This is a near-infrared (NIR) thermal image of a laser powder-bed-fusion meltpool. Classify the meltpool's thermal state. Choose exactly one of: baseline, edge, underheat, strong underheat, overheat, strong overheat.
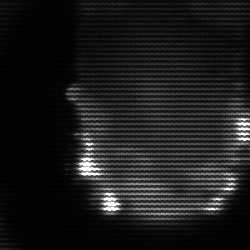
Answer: baseline